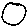
Label: circle